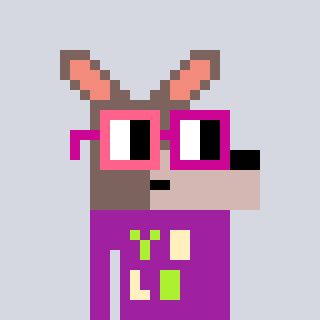
a pixel art character with square pink and red glasses, a kangaroo-shaped head and a magenta-colored body on a cool background